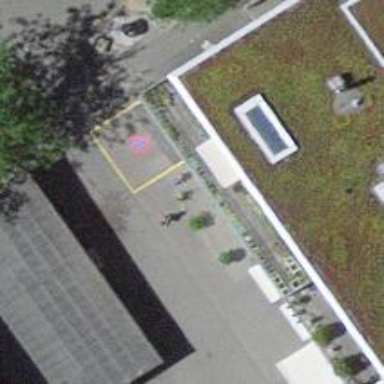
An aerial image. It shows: Parking area.